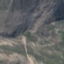
Land use / land cover class: HerbaceousVegetation